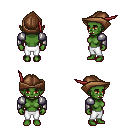
a pixel art fantasy rpg character, female body template, orc, green skin, steel arm armor, white pants, brown short mohawk hairstyle, leather cap, four views (front, back, left, right), 2x2 character sprite sheet, small pixel art, hard edges, no anti-aliasing